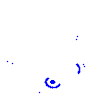
Particle: electron